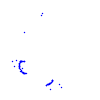
Particle: proton